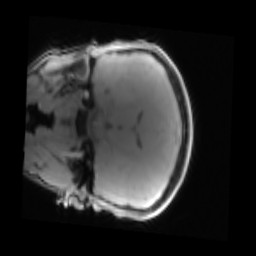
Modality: PDw
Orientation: coronal
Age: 14
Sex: male
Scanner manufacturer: siemens
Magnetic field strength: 3 T
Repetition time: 0.25 s
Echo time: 0.00103 s